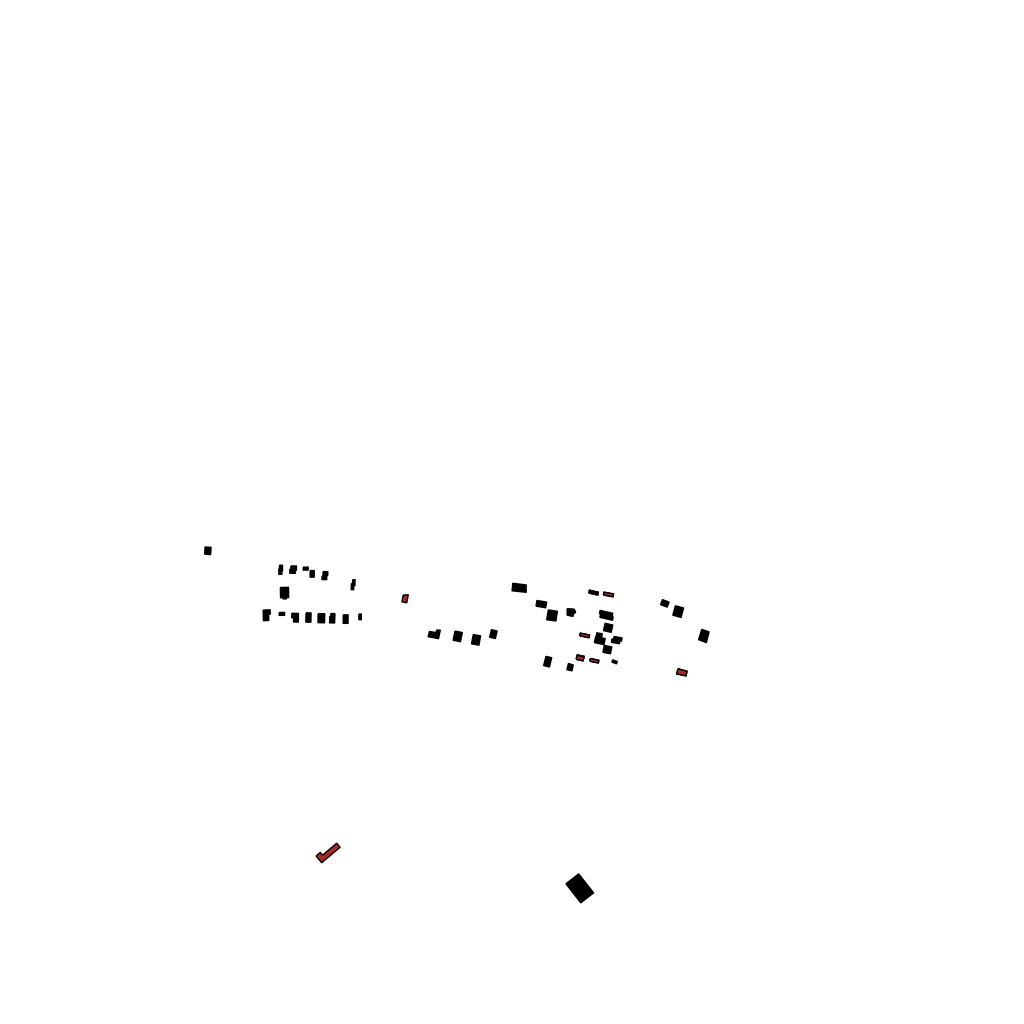
Tags: overhead vector_map, industrial, recreation, residential, soviet, individual_rise, low_rise, density_2, Building, Facility, 1.0 km²